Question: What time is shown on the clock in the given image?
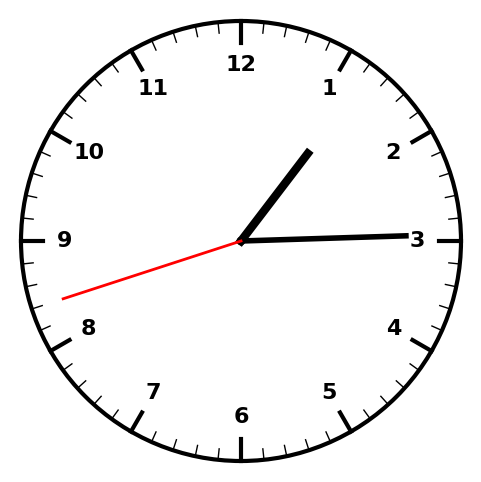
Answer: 01:14:42